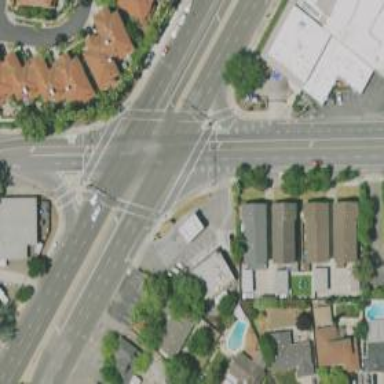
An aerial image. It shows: Marked crossing on footway.